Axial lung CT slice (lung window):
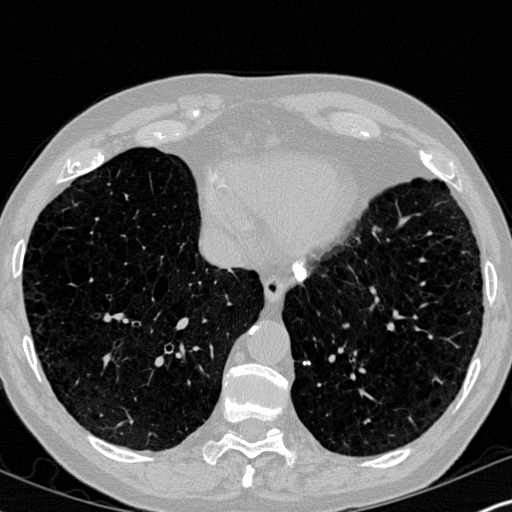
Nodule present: yes
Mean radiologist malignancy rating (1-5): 1